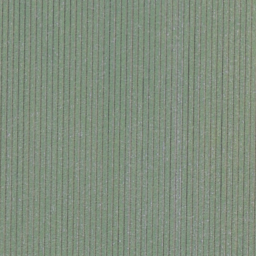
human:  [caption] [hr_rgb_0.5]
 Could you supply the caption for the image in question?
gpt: It is a piece of cropland .

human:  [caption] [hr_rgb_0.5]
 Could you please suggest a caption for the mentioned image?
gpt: There is a piece of farmland .

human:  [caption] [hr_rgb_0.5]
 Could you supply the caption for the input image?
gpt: It is a piece of farmland .

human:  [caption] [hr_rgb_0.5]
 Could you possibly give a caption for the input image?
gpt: There is a piece of cropland .

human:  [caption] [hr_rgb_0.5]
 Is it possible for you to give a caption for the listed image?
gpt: Here is a piece of farmland .